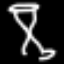
Label: hourglass